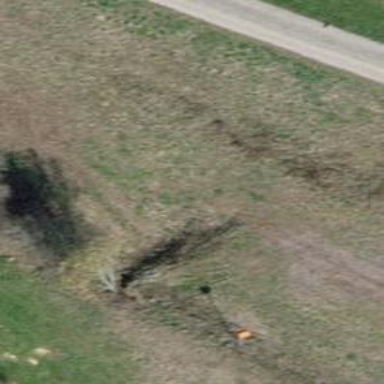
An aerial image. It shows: Aerial pipeline marker.